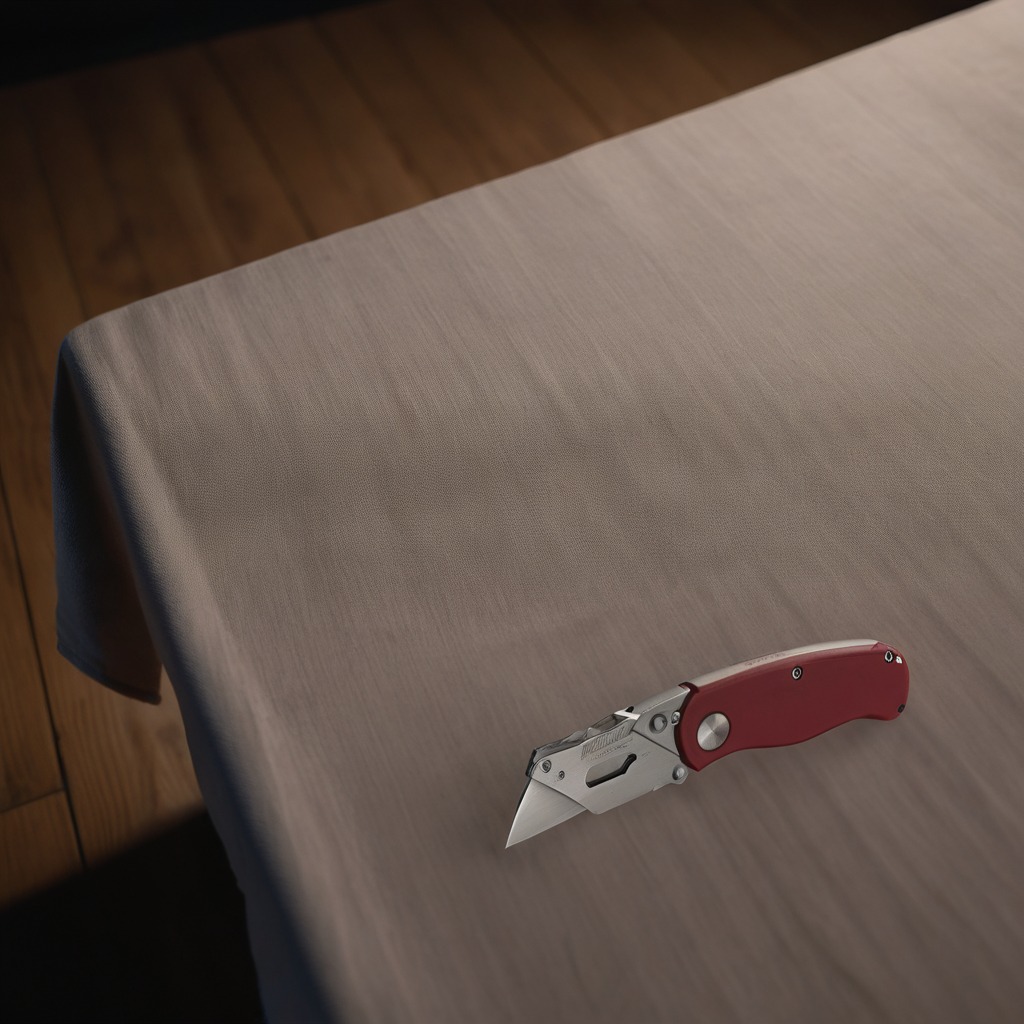
A utility knife lying on a wooden table inside a workshop at night.